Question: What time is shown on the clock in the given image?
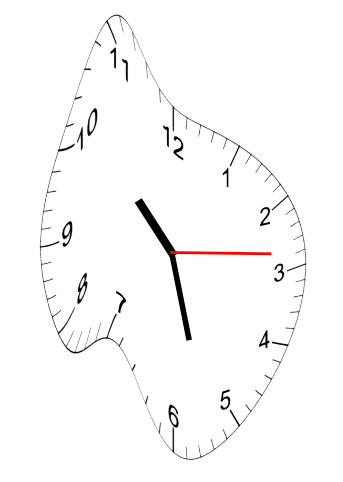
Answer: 10:27:14